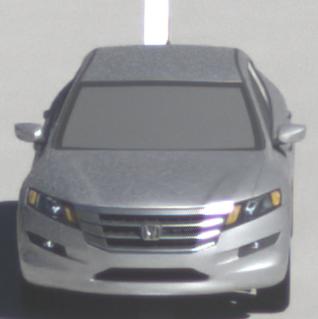
Make: Honda
Model: Crosstour
Detailed model: -
Model produced from: 2009
Model produced until: 2012
Doors: 4
Color: white
Road condition: dry road
Daytime: morning or afternoon
Contrast: high contrast